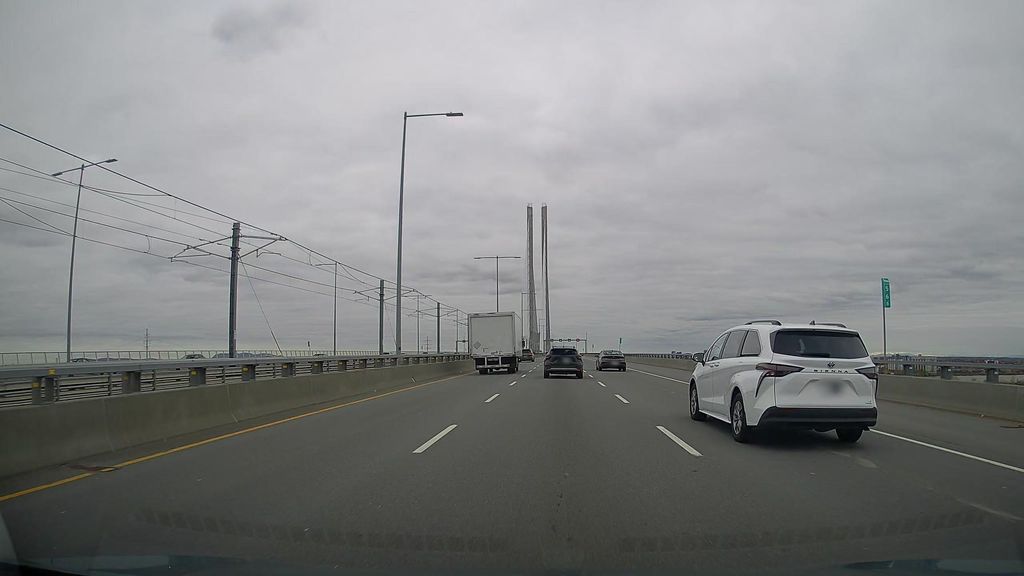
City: montreal